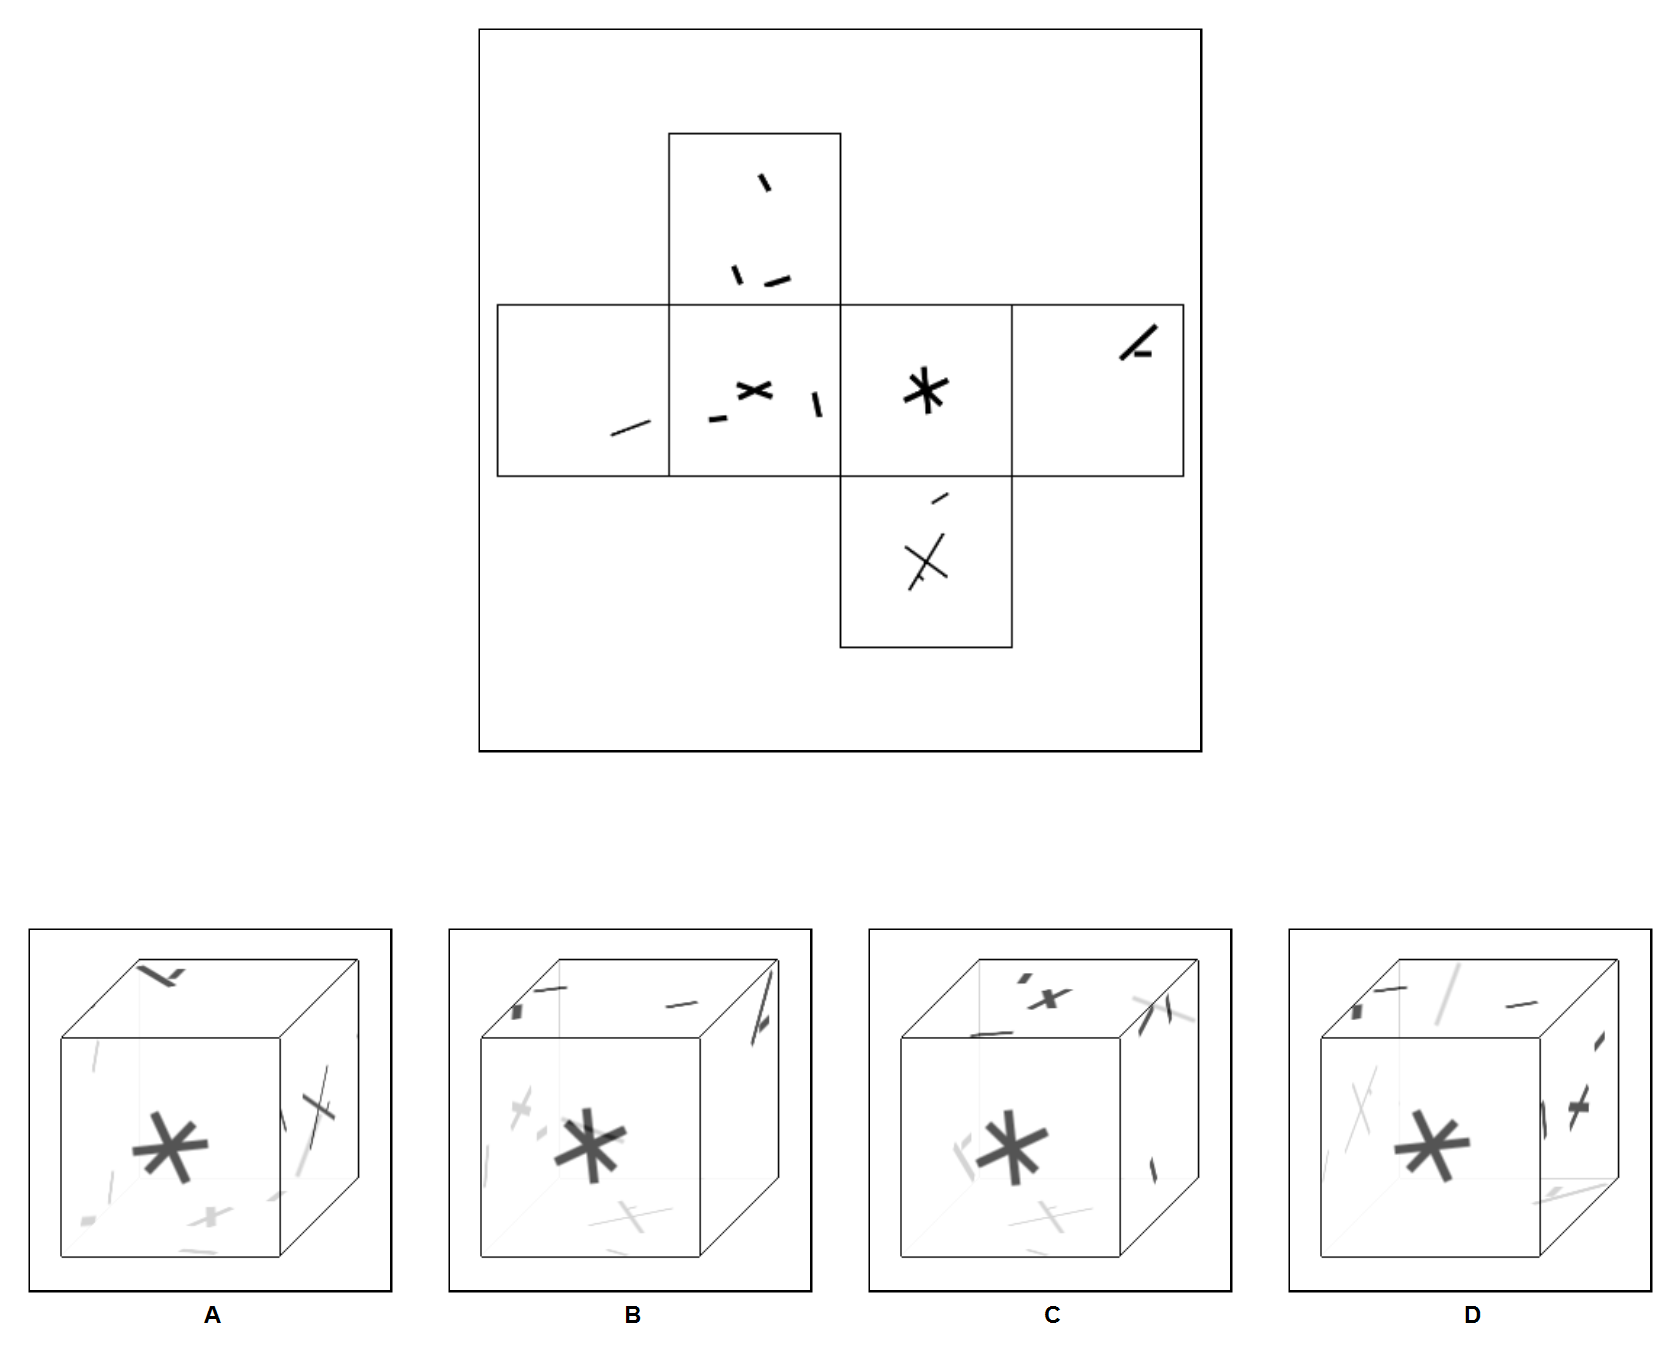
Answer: B